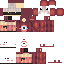
A male human skin with medium skin, wearing brown long hair dressed in a red hoodie and red pants, featuring a closed mouth.